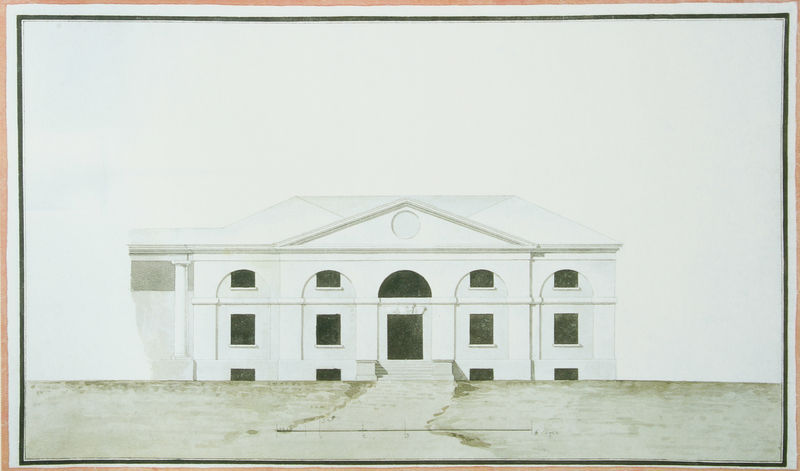
Titel: Entwurf zum Nördlichen Schlossflügel
Künstler: Charles Cameron
Standort: St. Petersburg
Institution: Schloss Pawlowsk
Schlagwörter: himmel, schatten, weiß, aquarell, dreieck, braun, fenster, grau, hell, licht, orange, pfeiler, schwarz, skizze, strasse, säule, säulen, tür, zeichnung, dach, gebäude, haus, rot, schloss, weg, beige, wand, architektur, rahmen, sockel, bild, ebene, sonne, boden, innen, klassizismus, front, kreis, oval, rund, tondo, relief, papier, modell, ansicht, bogen, fassade, italien, modern, giebel, mauer, graphik, linien, hof, weis, platz, pilaster, rundbogen, treppe, treppen, einfach, symmetrie, streng, aufgang, stufe, stufen, tor, bögen, wei, eingang, keller, tusche, antike, eckig, palast, palazzo, rundfenster, linie, kontur, symmetrisch, druckgraphik, schnitt, schwarz-weiss, radierung, seite, koloriert, entwurf, arkaden, inneres, langhaus, halbkreis, bauhaus, fragment, fries, dreiecksgiebel, portal, villa, gesims, putz, frontalansicht, risalit, rosenfenster, walmdach, landhaus, giebelfeld, mezzanin, griechisch, rundbögen, romanik, aussen, etagen, achse, achsen, basis, kupferstich, stockwerke, design, geometrie, quadrat, klassisch, klenze, schinkel, klassizistisch, gibel, lisenen, massstab, aufriss, tympanon, ädikula, zweigeschossig, teil, dreiecksgibel, arkatur, vorplatz, okulus, vill, palladio, sockelgeschoss, andrea, andrea palladio, achitektur, profanarchitektur, blendarkaden, fenstersturz, archtiektur, historizismus, ochsenauge, privathaus, helll, bausil, gekröpftes profil, maßstabslinie, okkulus, rundbögen vorgeblendet, idiculum, avilla, andera, idikulum